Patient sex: F
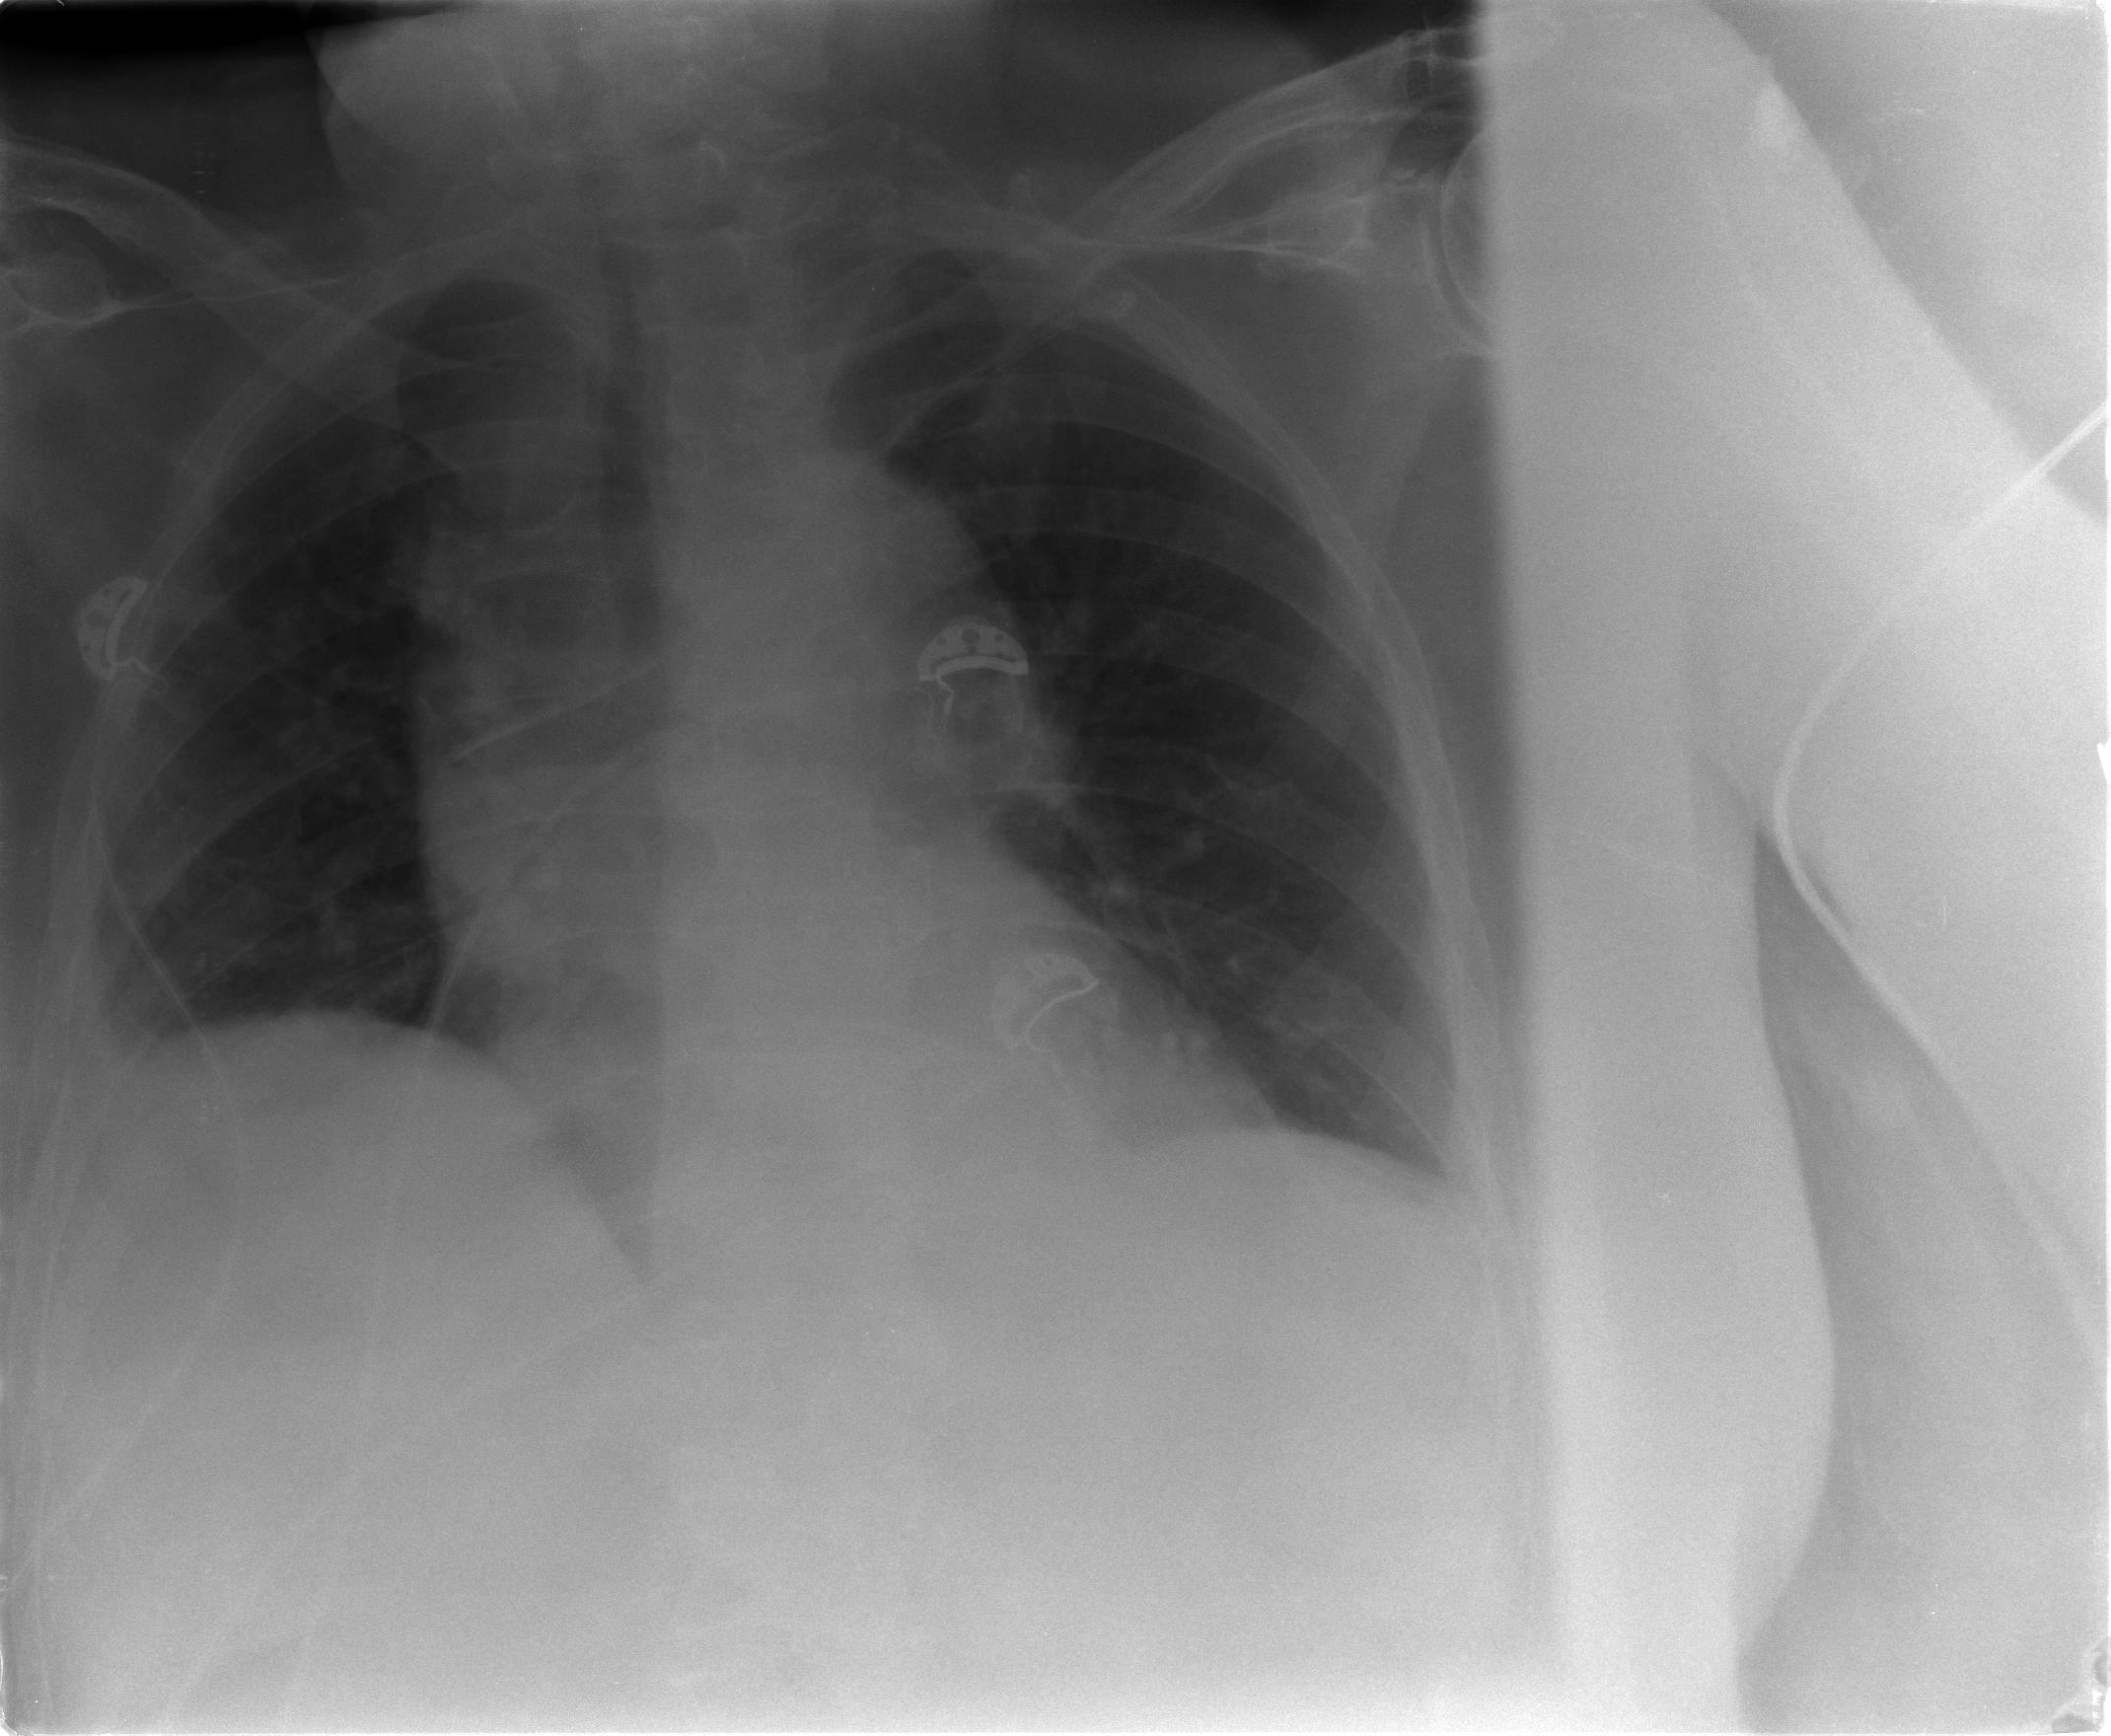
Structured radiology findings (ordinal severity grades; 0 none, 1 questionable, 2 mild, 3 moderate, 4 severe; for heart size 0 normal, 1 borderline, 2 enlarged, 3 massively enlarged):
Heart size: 0
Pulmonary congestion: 0
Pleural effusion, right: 0
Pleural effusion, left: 0
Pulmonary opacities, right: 0
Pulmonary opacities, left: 0
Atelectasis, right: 2
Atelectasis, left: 0